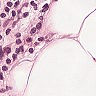
Metastatic tissue present: yes